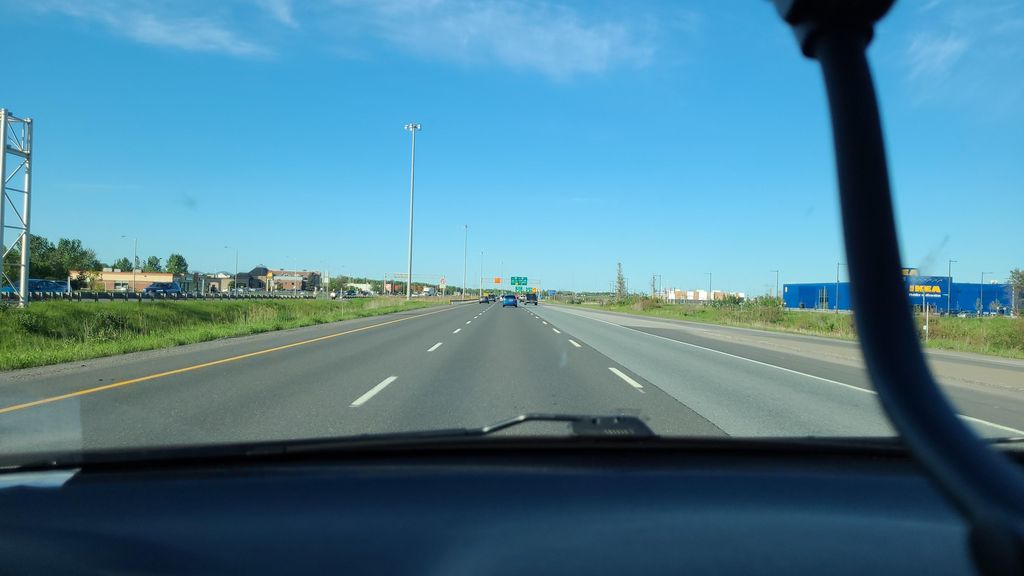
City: quebec_city